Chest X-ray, AP view. Patient: 47 years old, sex M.
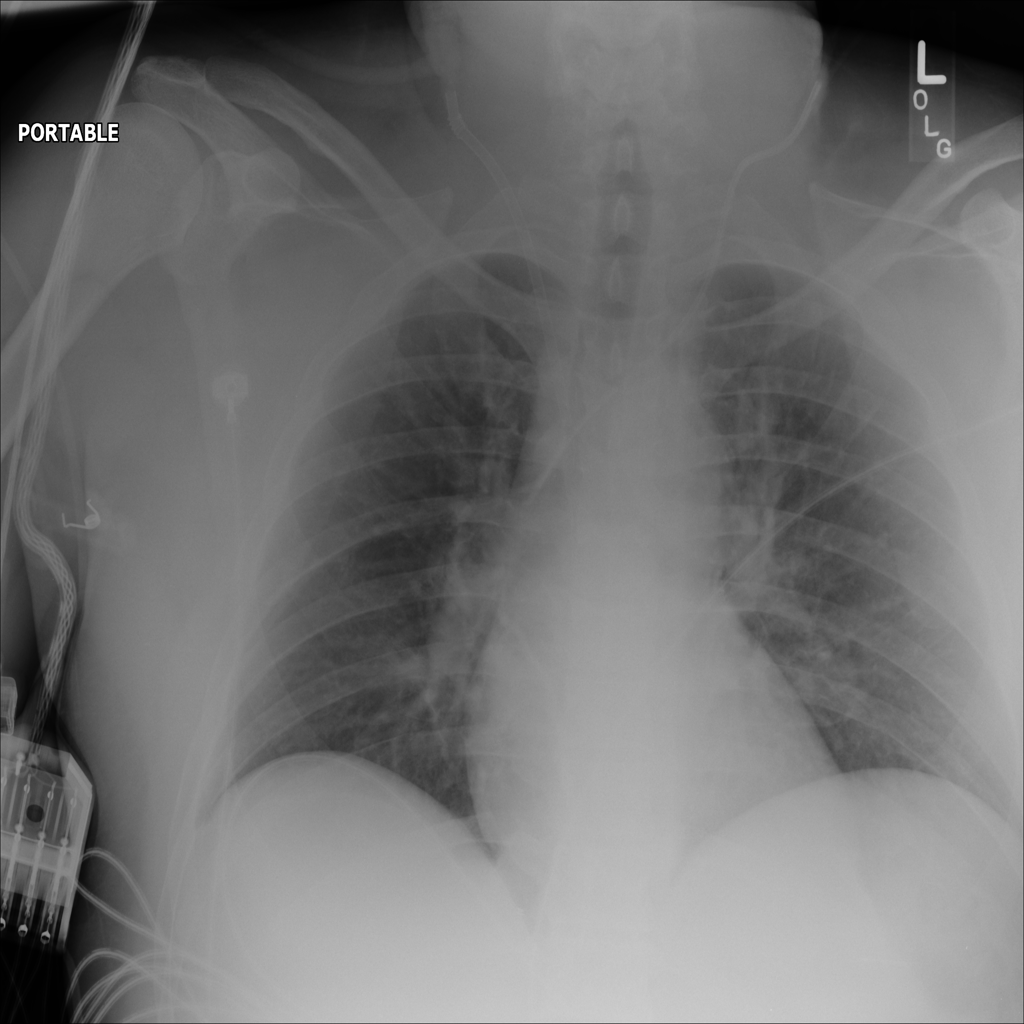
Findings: Consolidation